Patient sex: M
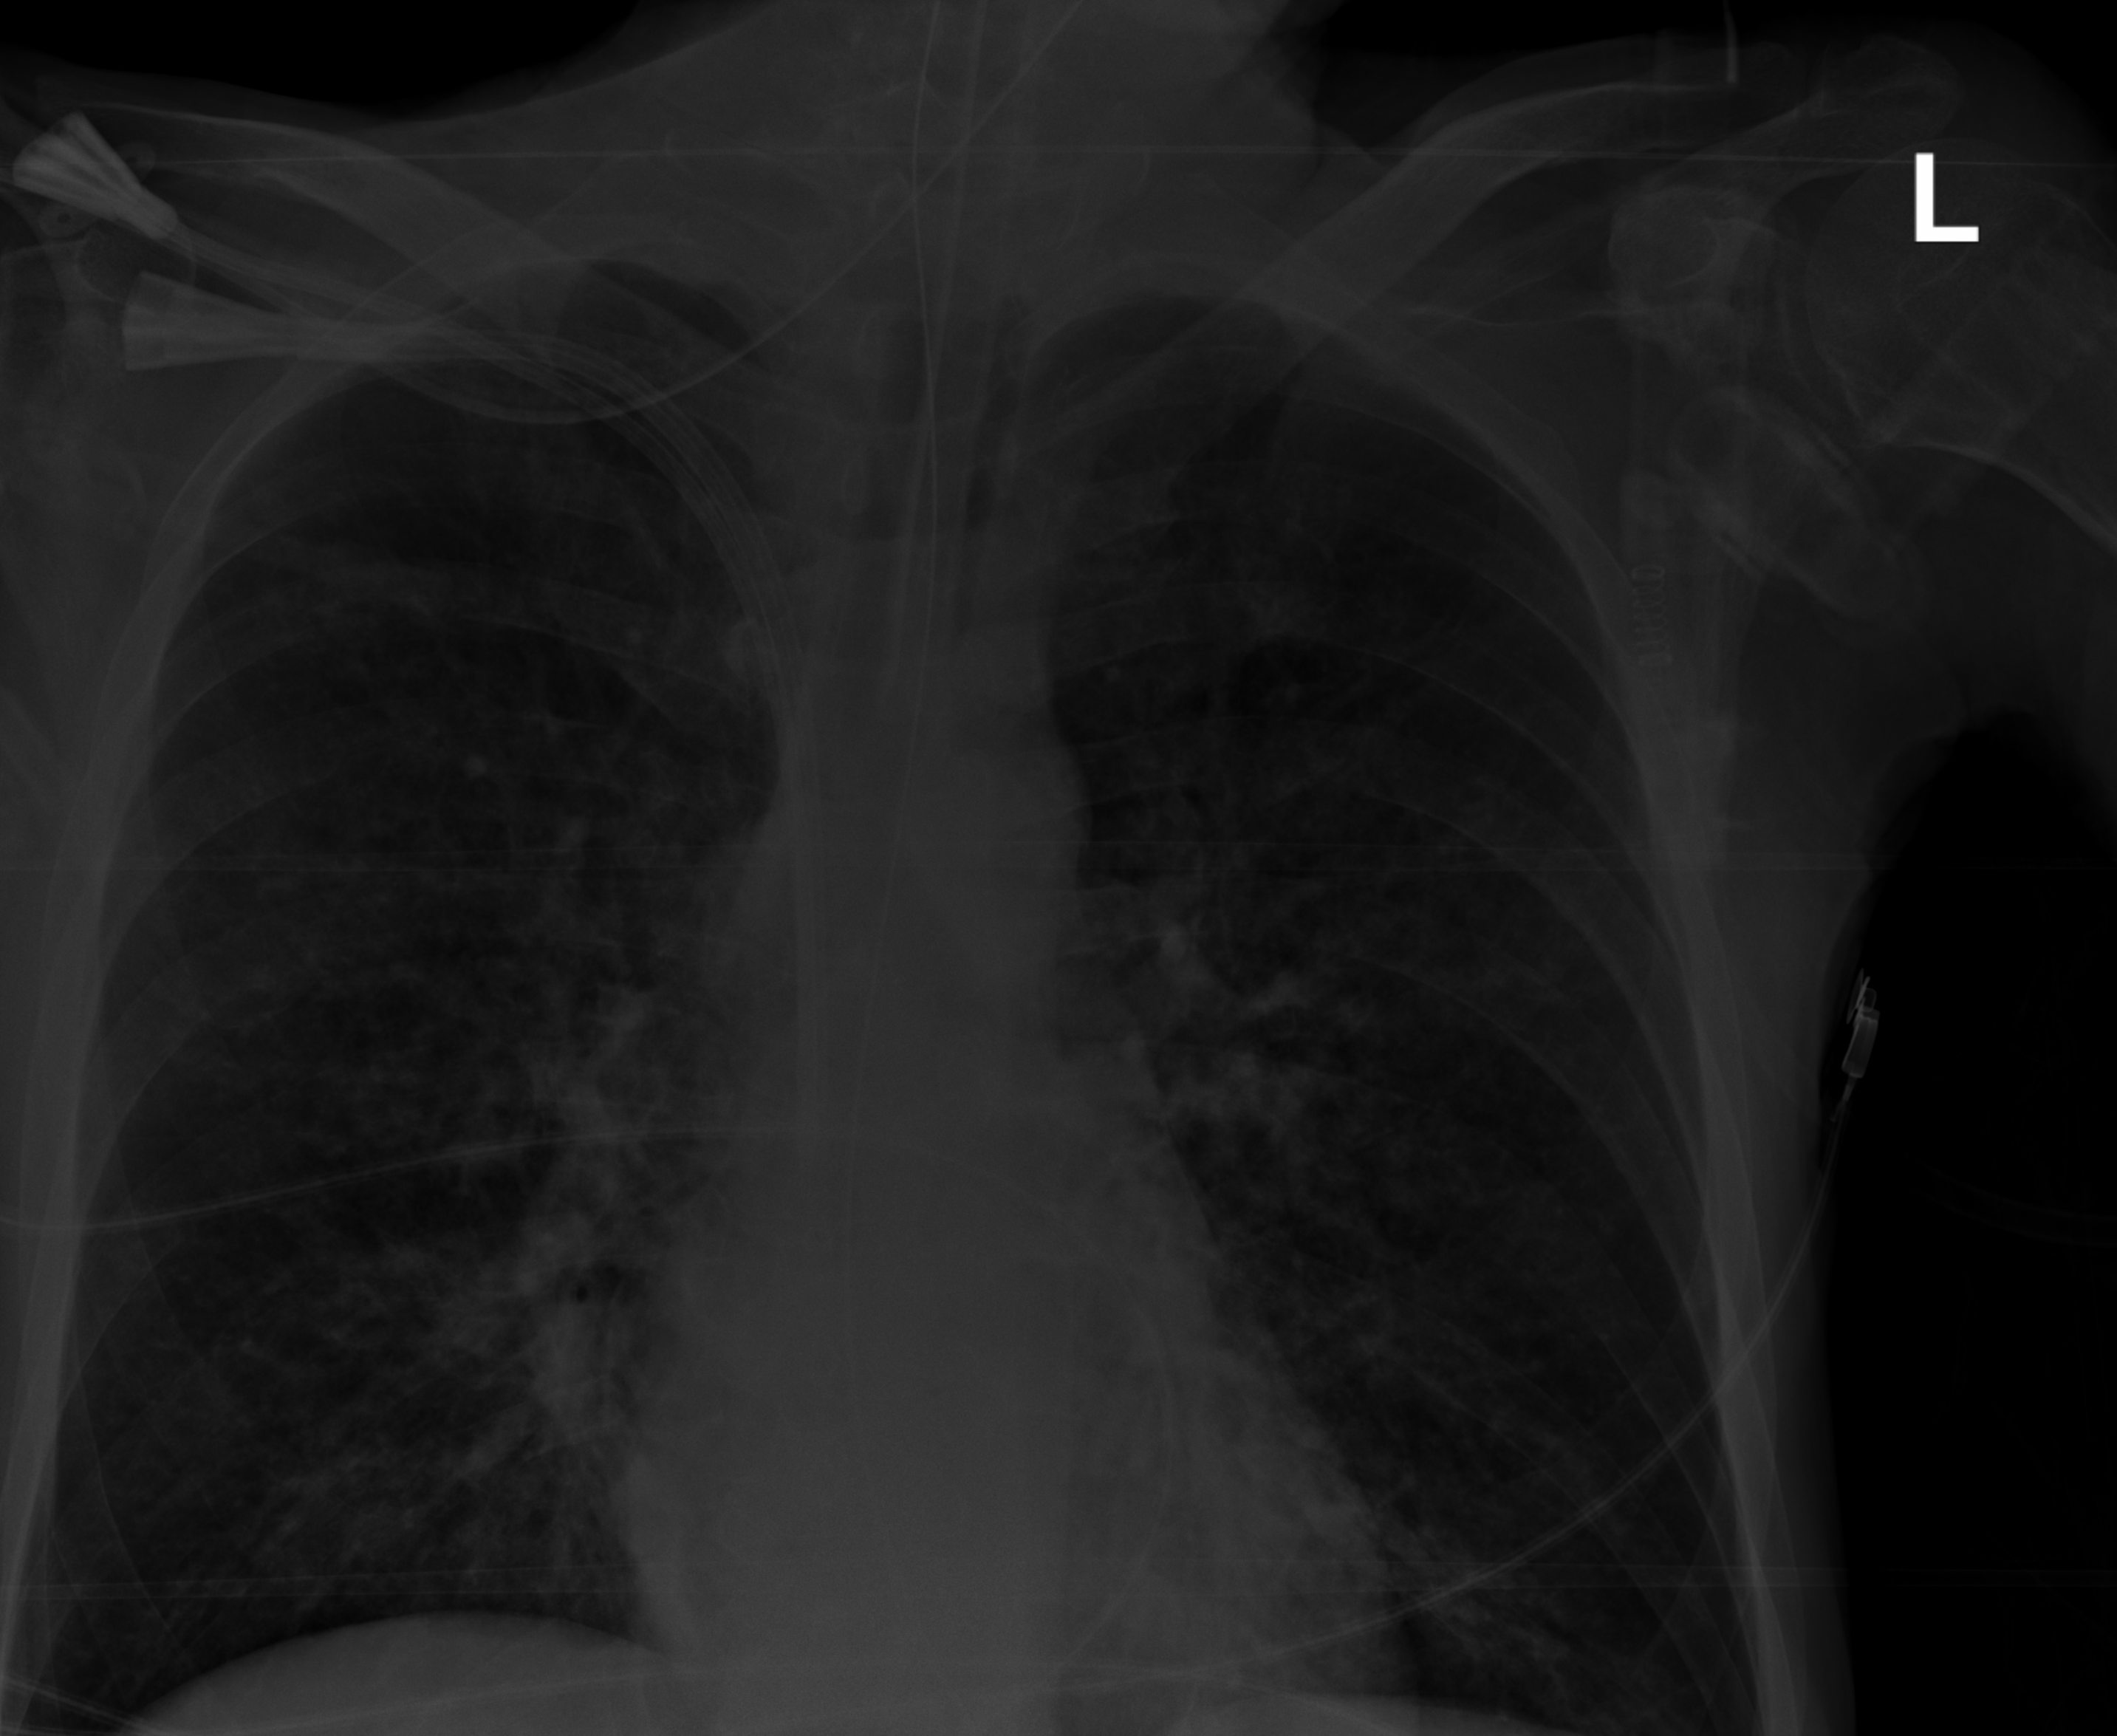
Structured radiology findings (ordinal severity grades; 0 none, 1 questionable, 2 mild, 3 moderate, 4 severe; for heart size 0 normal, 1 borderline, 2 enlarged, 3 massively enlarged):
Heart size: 0
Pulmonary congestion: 0
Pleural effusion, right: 0
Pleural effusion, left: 0
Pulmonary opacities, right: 2
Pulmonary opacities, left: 2
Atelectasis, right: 2
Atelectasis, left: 2